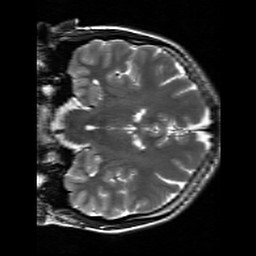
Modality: T2w
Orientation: coronal
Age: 21
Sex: female
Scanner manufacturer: siemens
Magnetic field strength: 3 T
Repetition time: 7 s
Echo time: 0.09 s